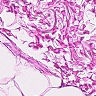
Metastatic tissue present: no